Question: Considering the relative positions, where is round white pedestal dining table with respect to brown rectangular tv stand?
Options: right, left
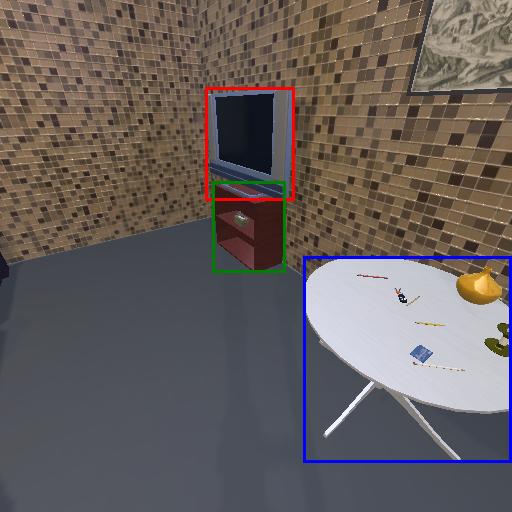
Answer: right